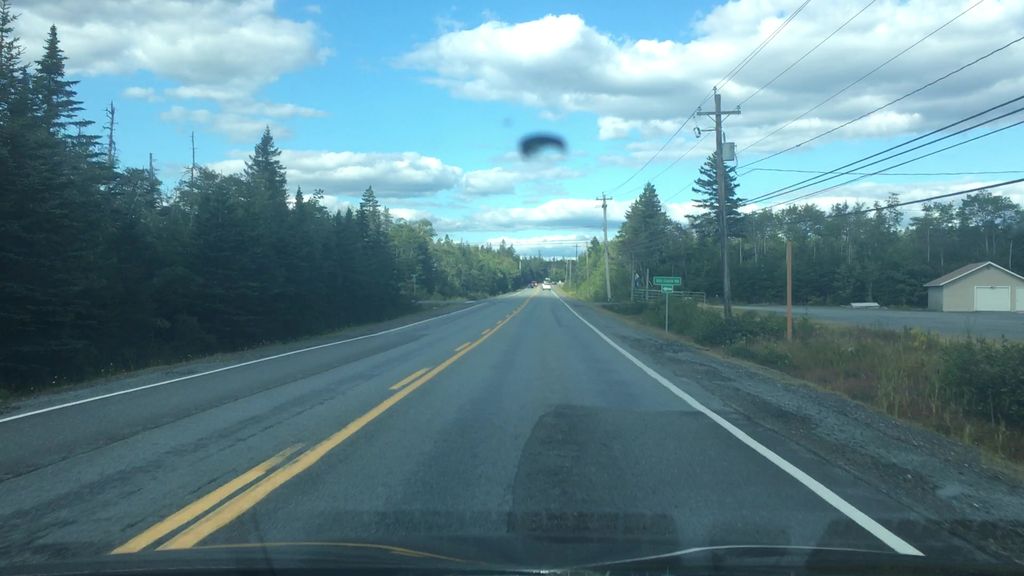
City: halifax